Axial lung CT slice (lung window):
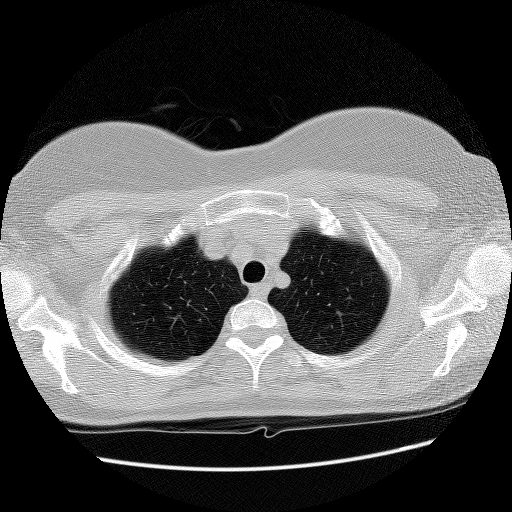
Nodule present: no